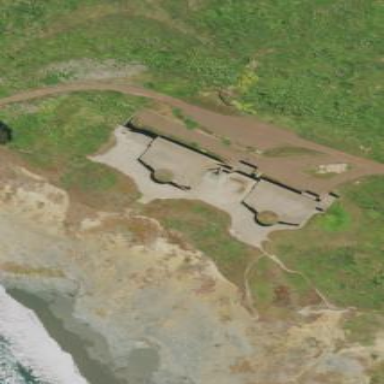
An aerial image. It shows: Historic fort with military bunker.